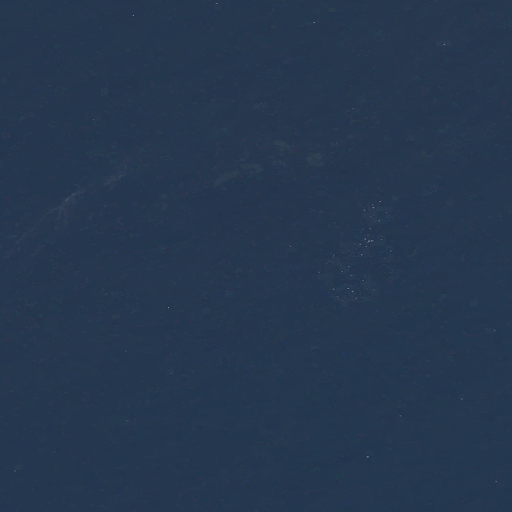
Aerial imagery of bar in Maine named Dick Shoal containing only open water